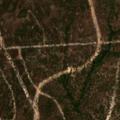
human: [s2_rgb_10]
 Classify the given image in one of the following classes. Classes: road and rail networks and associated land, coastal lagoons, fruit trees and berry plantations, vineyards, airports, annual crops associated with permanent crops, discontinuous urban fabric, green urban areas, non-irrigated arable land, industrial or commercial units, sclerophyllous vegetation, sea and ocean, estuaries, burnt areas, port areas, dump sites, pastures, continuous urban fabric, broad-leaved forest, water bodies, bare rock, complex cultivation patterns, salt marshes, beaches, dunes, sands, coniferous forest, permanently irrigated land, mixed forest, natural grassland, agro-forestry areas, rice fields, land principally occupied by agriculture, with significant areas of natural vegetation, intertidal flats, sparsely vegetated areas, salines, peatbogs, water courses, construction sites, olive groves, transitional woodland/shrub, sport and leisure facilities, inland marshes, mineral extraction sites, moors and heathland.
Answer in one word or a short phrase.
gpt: broad-leaved forest, transitional woodland/shrub